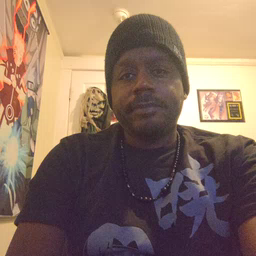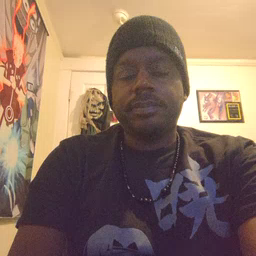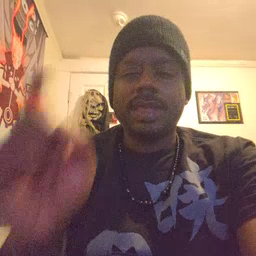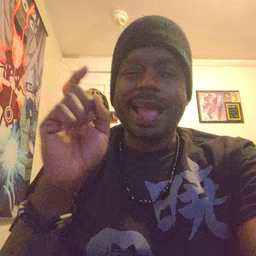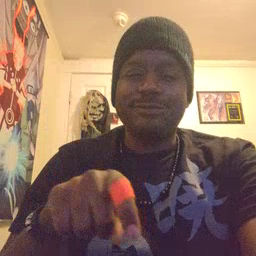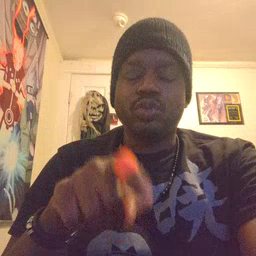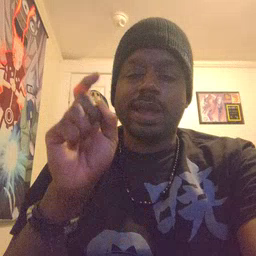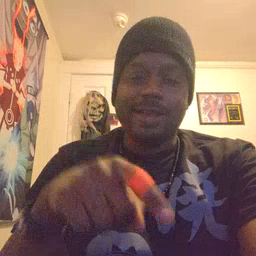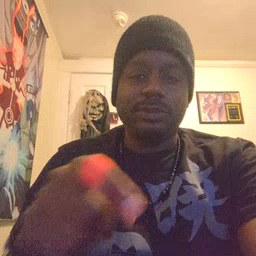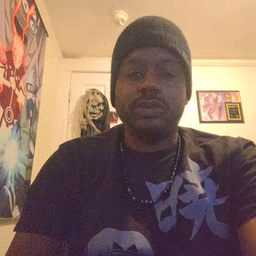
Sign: haveto